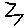
Label: zigzag